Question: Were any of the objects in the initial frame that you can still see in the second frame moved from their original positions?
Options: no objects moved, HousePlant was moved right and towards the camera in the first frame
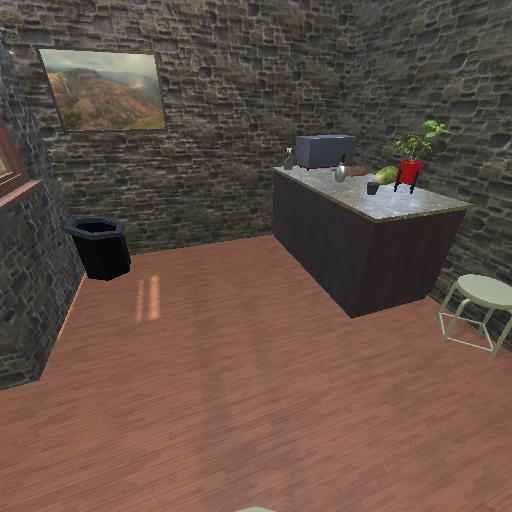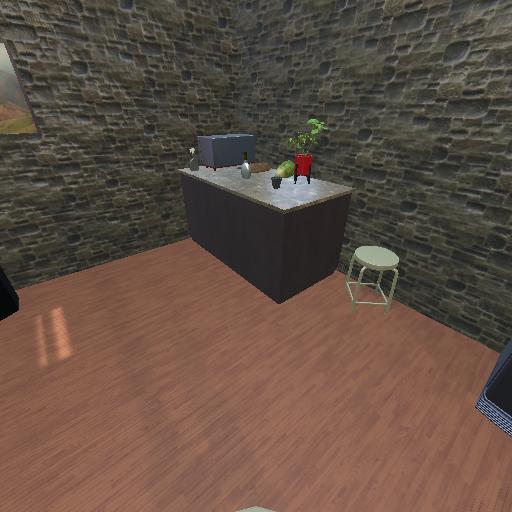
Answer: no objects moved